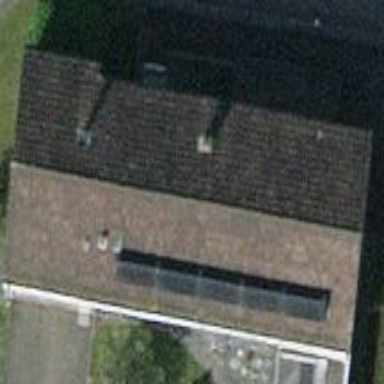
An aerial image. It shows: Detached building.